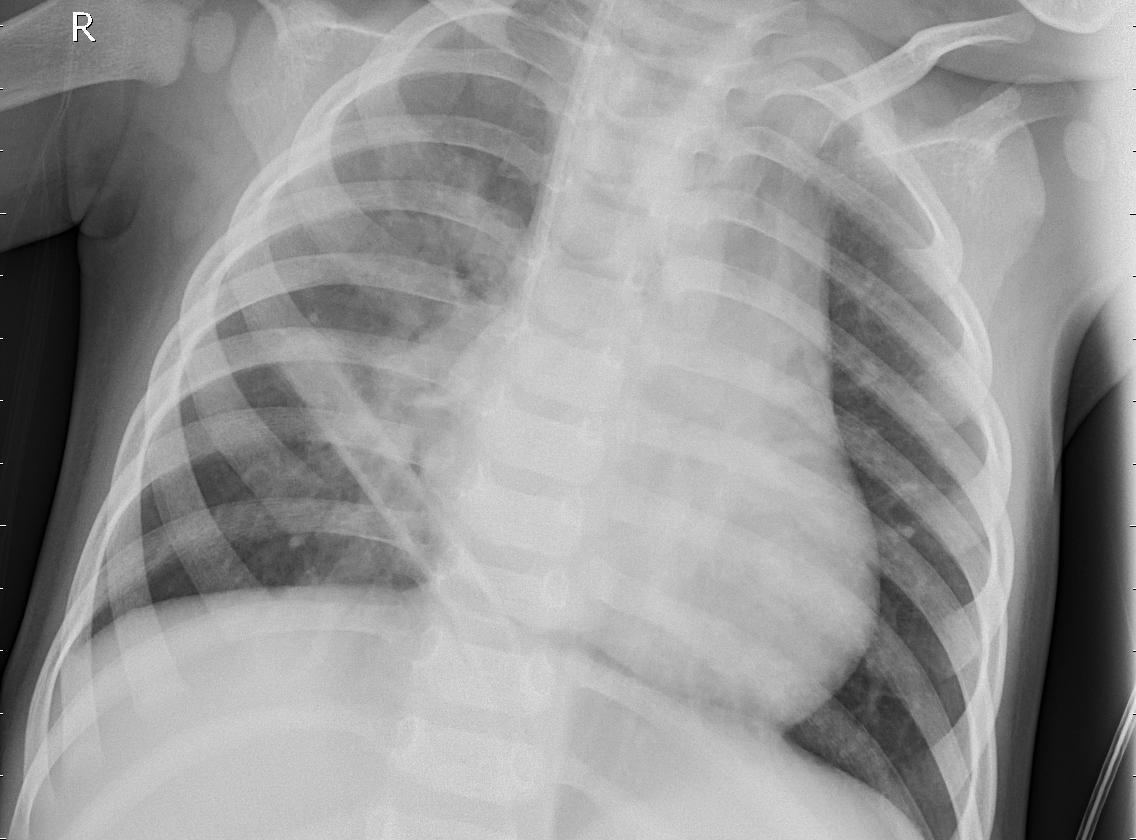
Diagnosis: PNEUMONIA